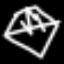
Label: diamond